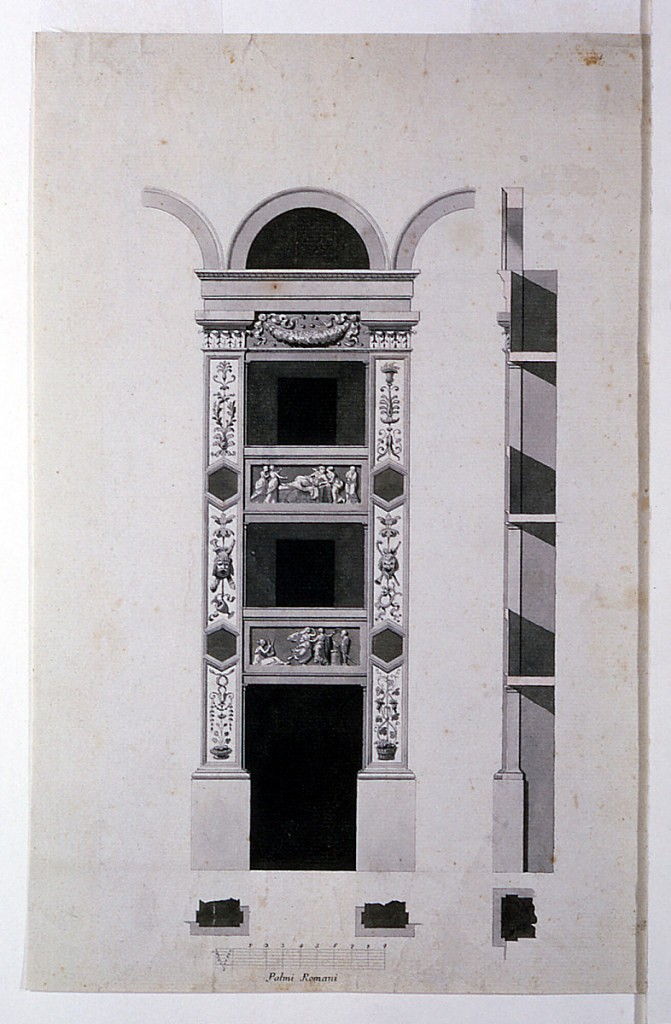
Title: Interior Detail of the Teatro Vaccai, Telentino
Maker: Giuseppe Lucatelli, Italian, 1751 – 1828
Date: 1790
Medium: Pen and black ink, brush and gray wash on white laid paper
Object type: Drawing
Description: Elevation and section of a wall with theater boxes.  At the center, is the decoration of a section of a wall with boxes (theater seating).  To the right, is a cross section of the same wall.  Decorations have Classical overtones.  The pilasters are decorated with floral motifs and masks of Comedy and Tragedy. Two horizontal panels at the fronts of the boxes depict scenes with figures dressed in Classical outfits.  The panel at the first tier shows the crowning of a herm.  The panel at the second tier depicts the death of Dido.